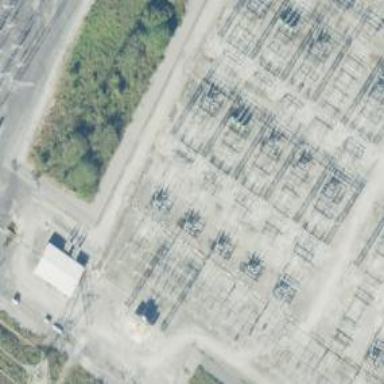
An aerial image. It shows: Switch for power supply.